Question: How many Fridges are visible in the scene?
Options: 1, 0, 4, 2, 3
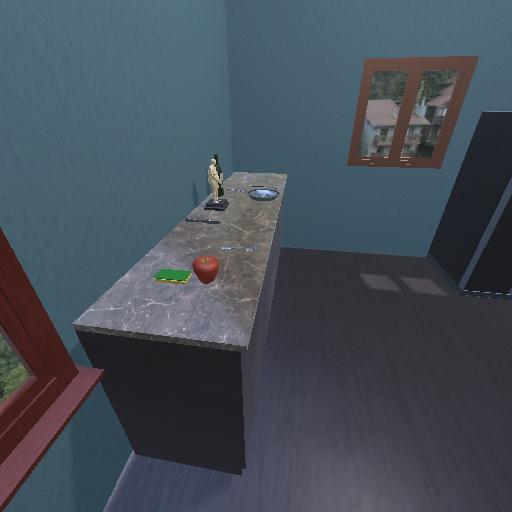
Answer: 1